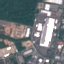
Label: Industrial